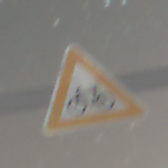
Verkehrszeichen: RadverkehrRechts
Umgebung: Outdoor, Nature
Tageszeit: Night
Wetter: Clear
Licht: Natural
Jahreszeit: NotSpecified
Kontrast: LowContrast